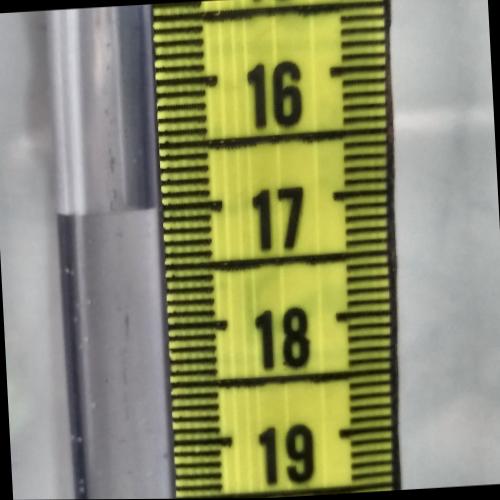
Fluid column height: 17.0 cm